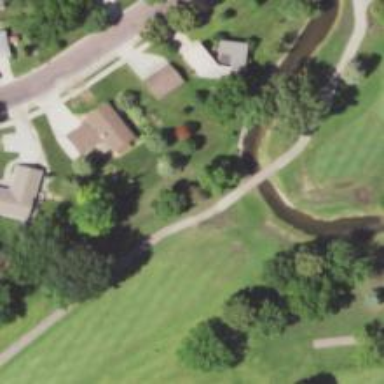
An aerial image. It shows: Path for golf carts.